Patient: sex F, age 31
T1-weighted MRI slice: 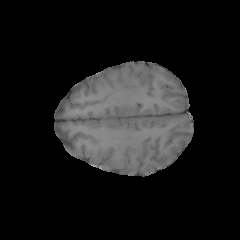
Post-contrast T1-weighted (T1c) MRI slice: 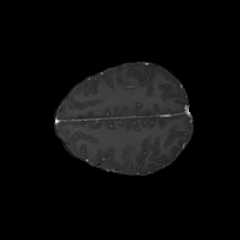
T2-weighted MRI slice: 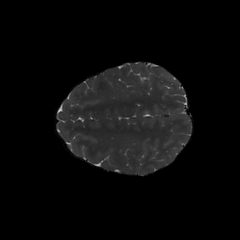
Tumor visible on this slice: no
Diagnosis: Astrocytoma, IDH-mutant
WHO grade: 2